Question: assume the following frequency table in R:
'''
1 2 3 4 5 8
4 22 12 36 24 2
'''
The first line contains the possible values on a response scale of a survey, e.g. the answers to the question "how much do you like chocolate?" with 1=very, 2 = some kind, 3= a litte bit, 4 = not very much, 5 = not at all, 8 = i don't know.
The second line contains the freqeuencies for the responses.
I tried to make a line chart of this values. The raw scores 8(the answers of 100 respondents) have been in a variable "test".
So i tried the following code:
'''
plot(c(1:5,8), table(myframe$test), type = "o", ylim = c(0,100)).
'''
The problem is, that the y-axis is labeled with only two values (1 and 8). I don't know how to get the usual stepwidth (0,20,40,60,80,100).
Do you have any idea?
Here is the plot, I get:

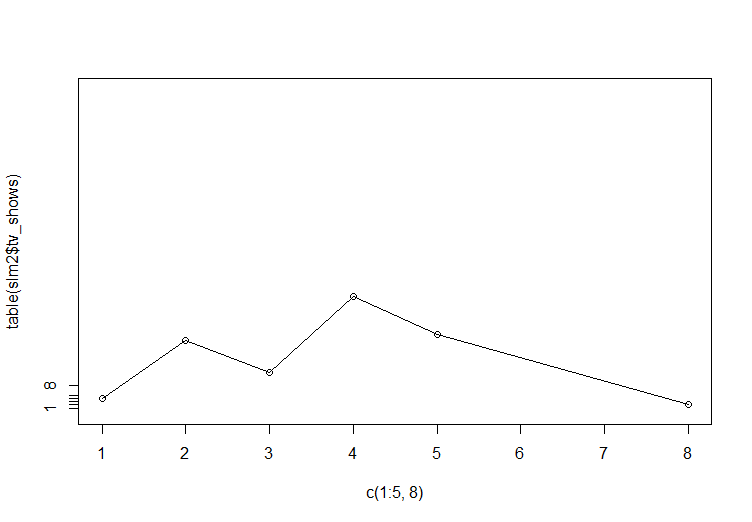
Answer: Remove the '"table"' class from the object returned by the 'table' function:
'''
plot(c(1:5,8), unclass(table(myframe$test)), type = "o", ylim = c(0,100))
'''

It is easier to generate a plot with
'''
plot(table(myframe$test), type = "o", ylim = c(0,100))
'''
but, by default, there are no axis breaks labels for the unused values.